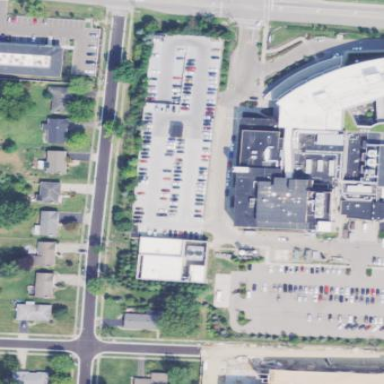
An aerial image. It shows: Multi-storey garage used for parking.